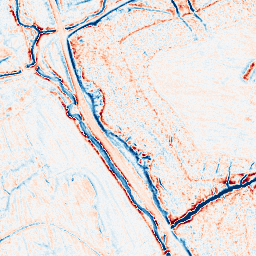
Category: edge_preserving
Decomposition family: anisotropic_diffusion
Decomposition parameters: iterations: 20
kappa: 50
gamma: 0.1
Upsampling method: bspline
Upsampling parameters: scale: 4
Upsampling scale: 4